如图所示，在正方体 \(ABCD-A_1B_1C_1D_1\) 中，棱长为 2，\(P_i(i=1,2,\dots,12)\) 分别为各棱的中点，则 \(\overrightarrow{AC} \cdot \overrightarrow{AP_i}(i=1,2,\dots,12)\) 的不同值有 \underline{\quad\quad} 个。

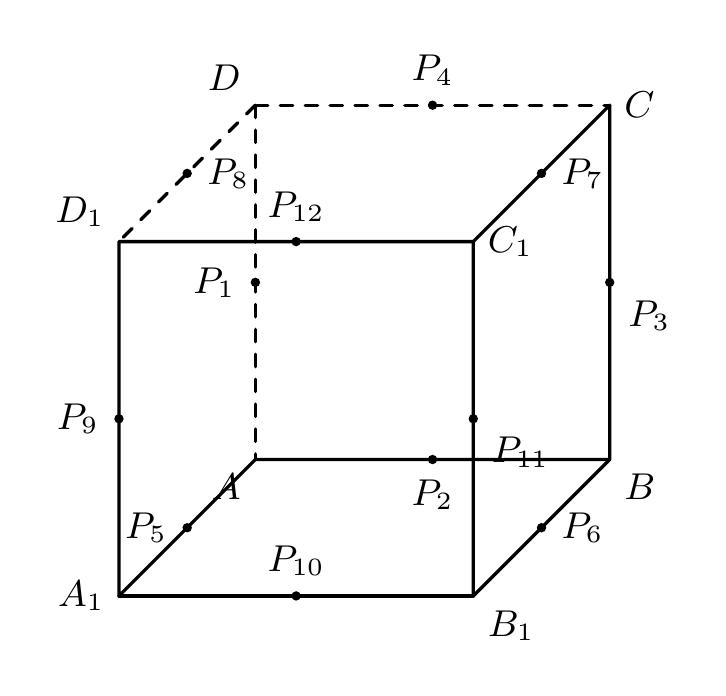
【解答】
【答案】\(\boldsymbol{5}\)

\vspace{1em}
\noindent
【分析】建立空间直角坐标系，然后得到各点坐标，算出 \(\overrightarrow{AC}\) 和 \(\overrightarrow{AP_i}(i=1,2,\dots,12)\) 的坐标，利用数量积即可得到答案。

\vspace{1em}
\noindent
【详解】解：以 \(D\) 为坐标原点，分别以 \(DA, DC, DD_1\) 所在的直线为 \(x\) 轴，\(y\) 轴，\(z\) 轴，建立如图所示的空间直角坐标系，

\(\because\) 正方体 \(ABCD-A_1B_1C_1D_1\) 中，棱长为 \(2\)，\(P_i(i=1,2,\dots,12)\) 分别为各棱的中点，
\(\therefore A(2,0,0)\)，\(C(0,2,0)\)，\(P_1(1,0,0)\)，\(P_2(2,1,0)\)，\(P_3(1,2,0)\)，\(P_4(0,1,0)\)，\(P_5(2,0,1)\)，\(P_6(2,2,1)\)，\(P_7(0,2,1)\)，\(P_8(0,0,1)\)，\(P_9(1,0,2)\)，\(P_{10}(2,1,2)\)，\(P_{11}(1,2,2)\)，\(P_{12}(0,1,2)\)。

则 \(\overrightarrow{AC} = (-2,2,0)\)，\(\overrightarrow{AP_1} = (-1,0,0)\)，\(\overrightarrow{AP_2} = (0,1,0)\)，\(\overrightarrow{AP_3} = (-1,2,0)\)，\(\overrightarrow{AP_4} = (-2,1,0)\)，\(\overrightarrow{AP_5} = (0,0,1)\)，\(\overrightarrow{AP_6} = (0,2,1)\)，\(\overrightarrow{AP_7} = (-2,2,1)\)，\(\overrightarrow{AP_8} = (-2,0,1)\)，\(\overrightarrow{AP_9} = (-1,0,2)\)，\(\overrightarrow{AP_{10}} = (0,1,2)\)，\(\overrightarrow{AP_{11}} = (-1,2,2)\)，\(\overrightarrow{AP_{12}} = (-2,1,2)\)。

故
\begin{align*}
\overrightarrow{AC} \cdot \overrightarrow{AP_1} &= (-2,2,0) \cdot (-1,0,0) = 2, \\
\overrightarrow{AC} \cdot \overrightarrow{AP_2} &= (-2,2,0) \cdot (0,1,0) = 2, \\
\overrightarrow{AC} \cdot \overrightarrow{AP_3} &= (-2,2,0) \cdot (-1,2,0) = 6, \\
\overrightarrow{AC} \cdot \overrightarrow{AP_4} &= (-2,2,0) \cdot (-2,1,0) = 6, \\
\overrightarrow{AC} \cdot \overrightarrow{AP_5} &= (-2,2,0) \cdot (0,0,1) = 0, \\
\overrightarrow{AC} \cdot \overrightarrow{AP_6} &= (-2,2,0) \cdot (0,2,1) = 4, \\
\overrightarrow{AC} \cdot \overrightarrow{AP_7} &= (-2,2,0) \cdot (-2,2,1) = 8, \\
\overrightarrow{AC} \cdot \overrightarrow{AP_8} &= (-2,2,0) \cdot (-2,0,1) = 4, \\
\overrightarrow{AC} \cdot \overrightarrow{AP_9} &= (-2,2,0) \cdot (-1,0,2) = 2, \\
\overrightarrow{AC} \cdot \overrightarrow{AP_{10}} &= (-2,2,0) \cdot (0,1,2) = 2, \\
\overrightarrow{AC} \cdot \overrightarrow{AP_{11}} &= (-2,2,0) \cdot (-1,2,2) = 6, \\
\overrightarrow{AC} \cdot \overrightarrow{AP_{12}} &= (-2,2,0) \cdot (-2,1,2) = 6,
\end{align*}

故 \(\overrightarrow{AC} \cdot \overrightarrow{AP_i}(i=1,2,\dots,12)\) 的值为 \(0,2,4,6,8\) 共 \(5\) 种不同的值。

\vspace{1em}
\noindent
故答案为：\(\boldsymbol{5}\)。
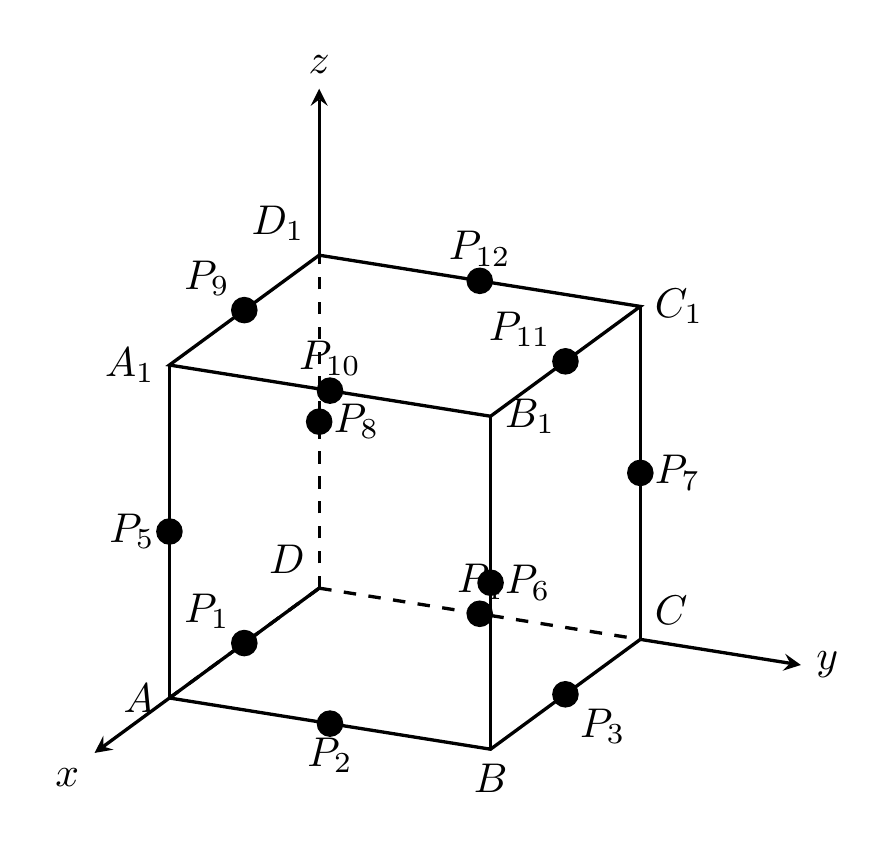